Question: I have a csv file with a couple of variables. Now I am working in R markdown. What I want to do is have a column graph/histogram, where the y-axis is relative frequency, and the x axis is divided into the first variable (x, y, z, ...), and then sub-divided into the next set of variables.
E.g.,
there is 1 x-axis variables, each subdivided into 5 by another variable. And the data for the y-axis is also going to come from my csv.
so basically, i have 3 variables: 1: relative frequency, 2:agecategory, 3:years after diagnosis,
I want relative frequency on the y-axis, age category to subdivide the x-axis and years after diagnosis to sub-divide the age categories... i have tried many things but i am not sure how to point the r code to my data for the third variable, i.e. the y-axis variable, so i keep ending up with something like this
Thanks in advance
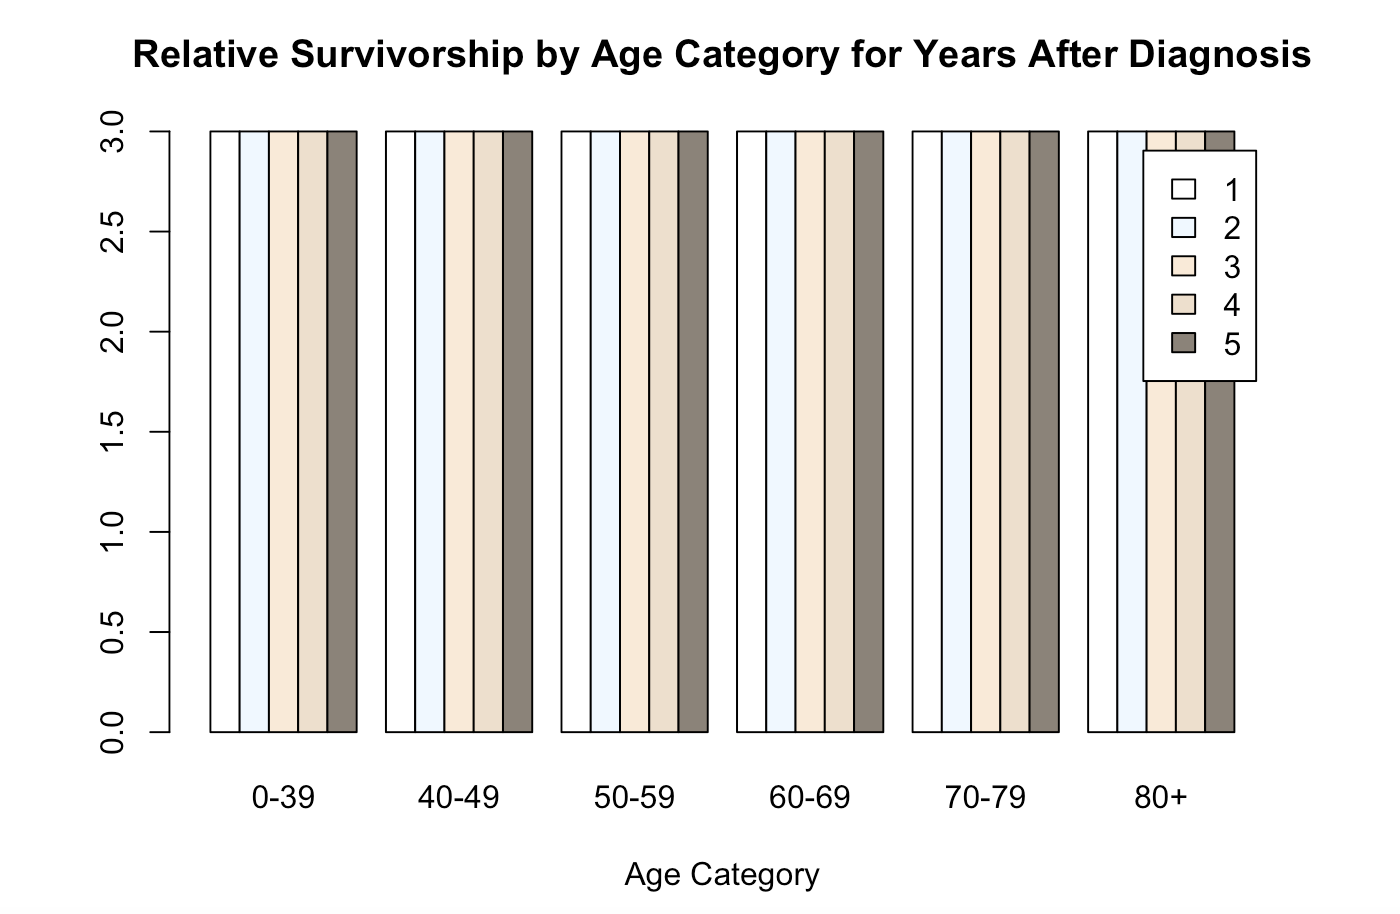
Answer: I have tried to give a small example. This will help to plot multiple categorical data for a column plot / bar plot.
'''
MoT <- c(rep("Train",3),rep("Aeroplane",5))
Casulty <- c("survived","not survived","not survived","survived","survived","survived",
"survived","not survived")
df <- data.frame(MoT,Casulty)
library(ggplot2)
ggplot(df, aes(MoT)) + geom_bar(aes(fill = Casulty), position = "dodge")
'''
<URL>